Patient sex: M
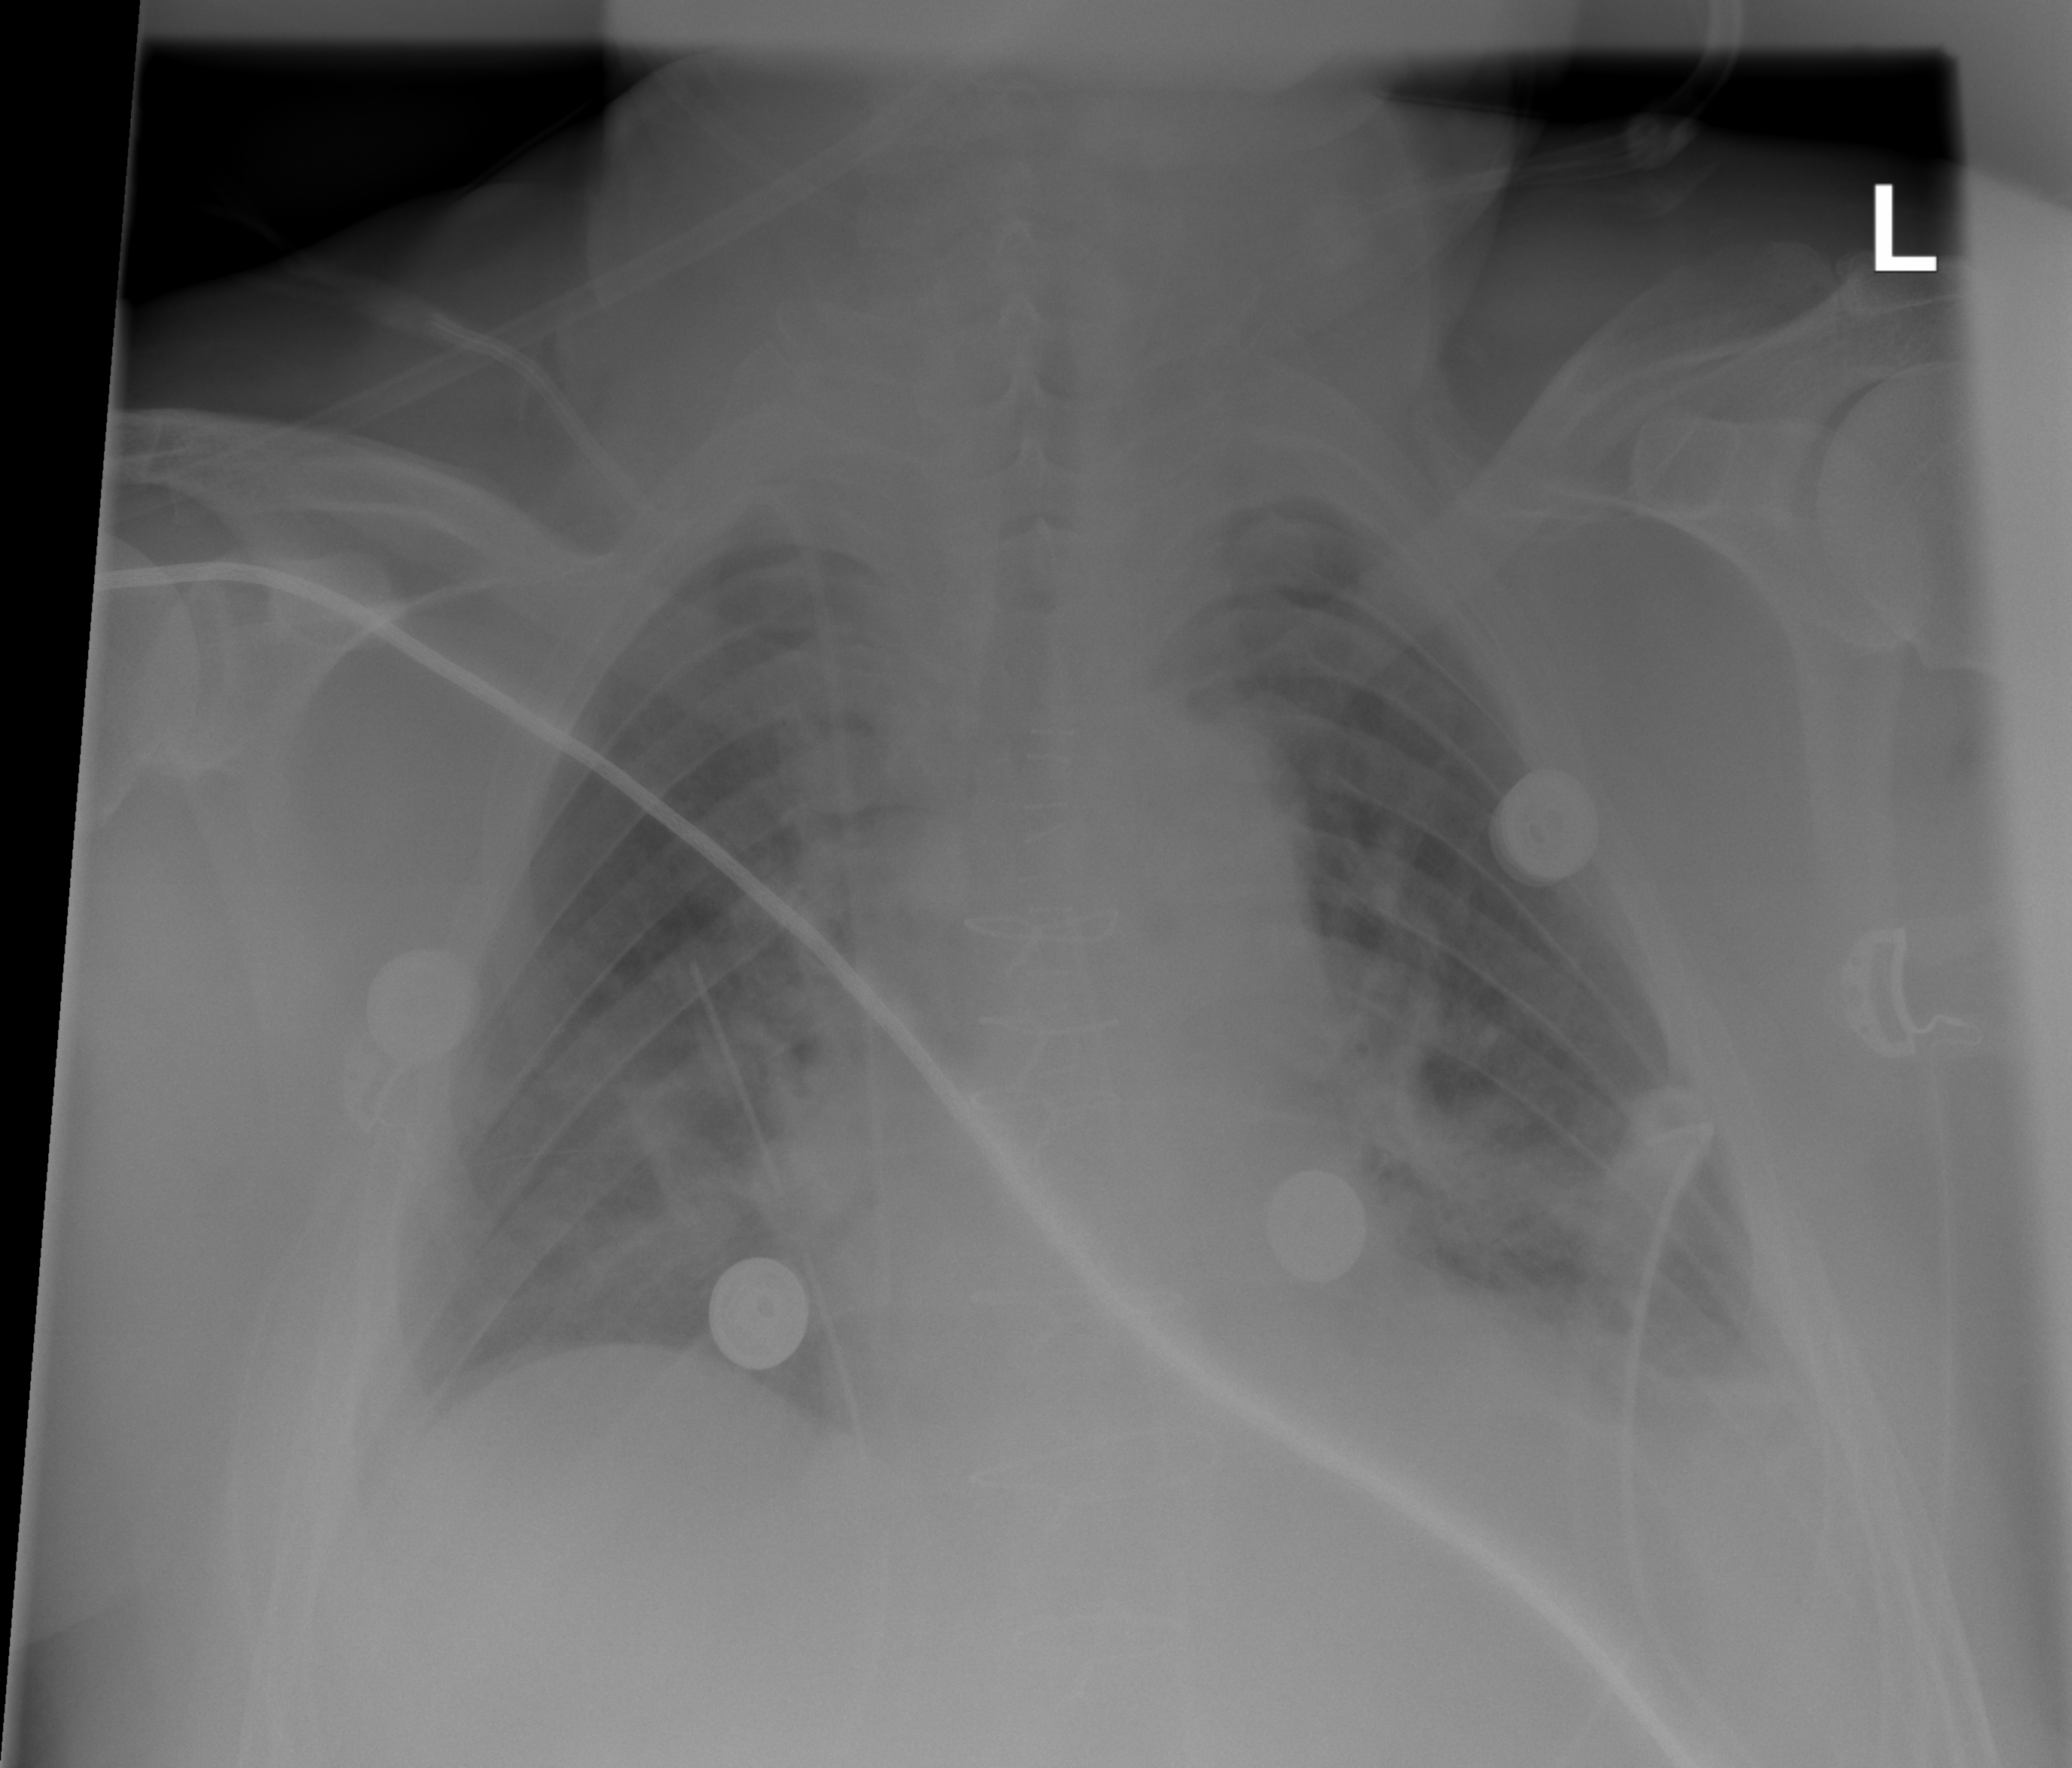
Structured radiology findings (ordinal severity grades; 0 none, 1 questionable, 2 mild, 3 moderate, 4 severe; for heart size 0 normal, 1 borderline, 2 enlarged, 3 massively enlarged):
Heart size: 0
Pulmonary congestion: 0
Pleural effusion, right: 0
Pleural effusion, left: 2
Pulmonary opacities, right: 0
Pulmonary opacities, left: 0
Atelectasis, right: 2
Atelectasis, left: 2